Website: lowes
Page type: receipt
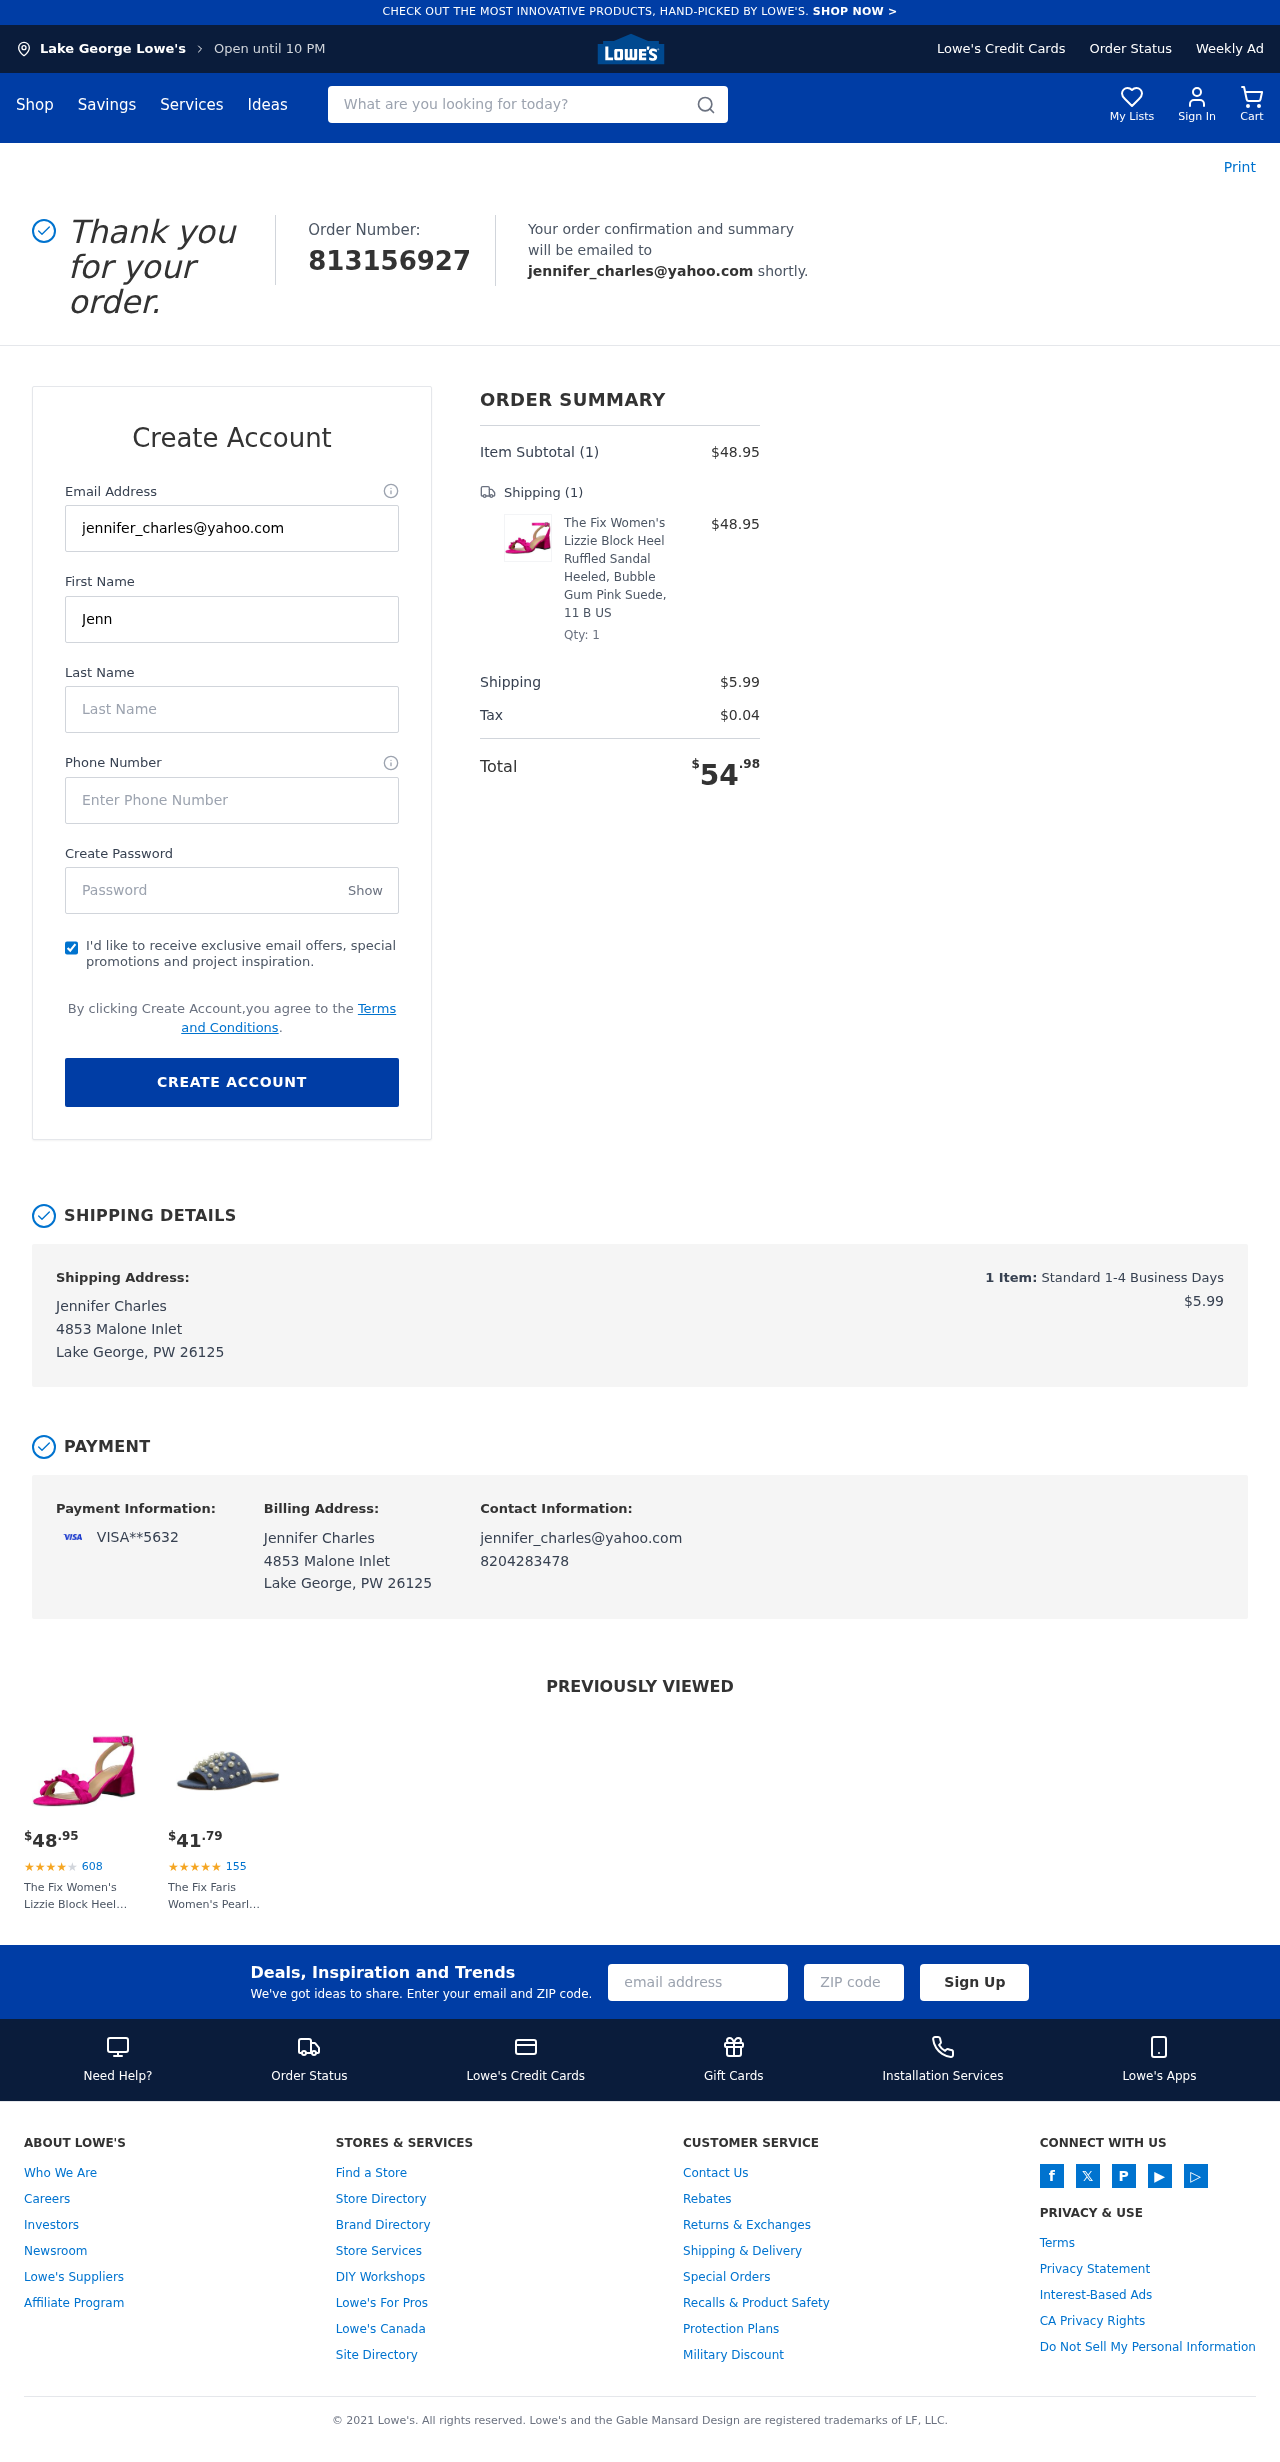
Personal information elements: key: PII_CARD_LAST4
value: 5632
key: PII_CARD_TYPE
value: VISA
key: PII_CITY
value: Lake George
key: PII_EMAIL
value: jennifer_charles@yahoo.com
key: PII_FULLNAME
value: Jennifer Charles
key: PII_PHONE
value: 8204283478
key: PII_STREET
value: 4853 Malone Inlet
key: PII_FIRSTNAME
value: Jennifer
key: PII_LASTNAME
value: Charles
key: PII_CITY_STATE_ZIP
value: Lake George, PW 26125
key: PII_FULLNAME2
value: Jennifer Charles
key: PII_FULLNAME3
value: Jennifer Charles
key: PII_FIRSTNAME2
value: Jennifer
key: PII_FIRSTNAME3
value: Jennifer
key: PII_LASTNAME2
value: Charles
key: PII_LASTNAME3
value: Charles
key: PII_FIRSTNAME_DERIVED
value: Jennifer
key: PII_LASTNAME_DERIVED
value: Charles
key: PII_FULLNAME_DERIVED
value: Jennifer Charles
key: PII_NAME_FULL_DERIVED
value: Jennifer Charles
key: PII_POSTCODE
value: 26125
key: PII_STATE_ABBR
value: PW
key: PII_STATE
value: PW
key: PII_POSTCODE_FULL
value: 26125
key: PII_CITY_STATE
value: Lake George, PW
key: PII_POSTCODE_NUMERIC
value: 26125
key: PII_LOGIN_USERNAME
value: jennifer_charles
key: PII_EMAIL2
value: jennifer_charles@yahoo.com
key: PII_EMAIL3
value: jennifer_charles@yahoo.com
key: PII_LOGIN_USERNAME2
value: jennifer_charles
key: PII_LOGIN_USERNAME3
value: jennifer_charles
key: PII_PHONE_LINE
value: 3478
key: PII_PHONE_SUFFIX
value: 3478
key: PII_PHONE2
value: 8204283478
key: PII_PHONE3
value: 8204283478
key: PII_PHONE_NUMERIC
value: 8204283478
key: PII_PHONE_LINE_NUMERIC
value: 3478
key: PII_PHONE_SUFFIX_NUMERIC
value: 3478
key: PII_PHONE2_NUMERIC
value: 8204283478
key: PII_PHONE3_NUMERIC
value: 8204283478
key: PII_PHONE_DIGITS
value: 8204283478
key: PII_PHONE_LAST4
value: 3478
Product elements: key: PRODUCT1_NAME
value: The Fix Women's Lizzie Block Heel Ruffled Sandal Heeled, Bubble Gum Pink Suede, 11 B US
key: PRODUCT1_PRICE
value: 48.95
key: PRODUCT1_QUANTITY
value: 1
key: PRODUCT2_NAME
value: The Fix Faris Women's Pearl Sandal -  -
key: PRODUCT2_NUM_RATINGS
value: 155
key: PRODUCT2_PRICE
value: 41.79
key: PRODUCT1_PRICE2
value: $48.95
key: PRODUCT1_RATING2
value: ★
★
★
★
★
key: PRODUCT1_NUM_RATINGS2
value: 608
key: PRODUCT1_NAME2
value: The Fix Women's Lizzie Block Heel Ruffled Sandal Heeled, Bubble Gum Pink Suede, 11 B US
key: PRODUCT2_RATING
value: ★
★
★
★
★
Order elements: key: ORDER_ID
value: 813156927
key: ORDER_NUM_ITEMS
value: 1
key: ORDER_SUBTOTAL
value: $48.95
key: ORDER_NUM_ITEMS2
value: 1
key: ORDER_SHIPPING_COST
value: $5.99
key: ORDER_TAX
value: $0.04
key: ORDER_TOTAL
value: $54.98
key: ORDER_NUM_ITEMS3
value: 1
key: ORDER_SHIPPING_COST2
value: $5.99
Search elements: key: HEADER_SEARCH
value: What are you looking for today?